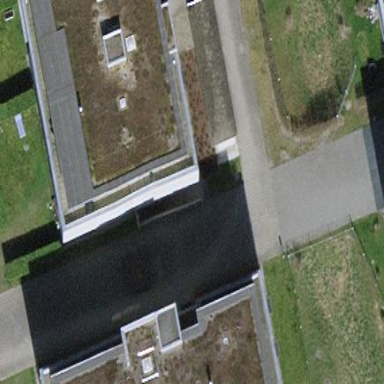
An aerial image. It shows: Flat-roofed building.